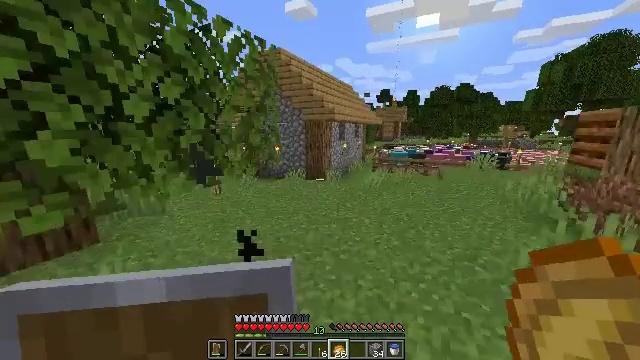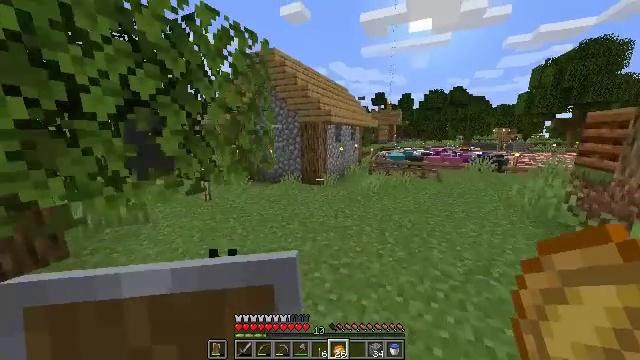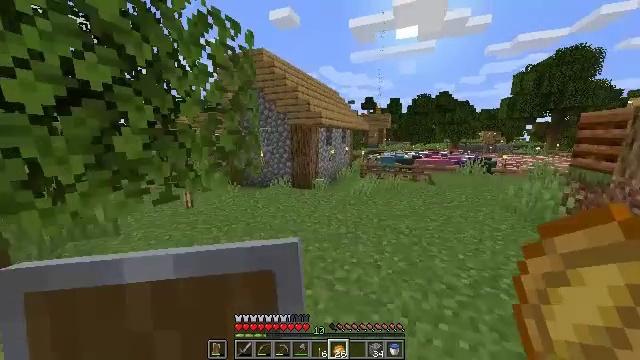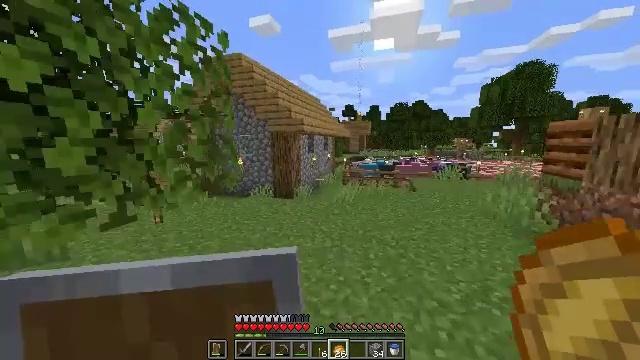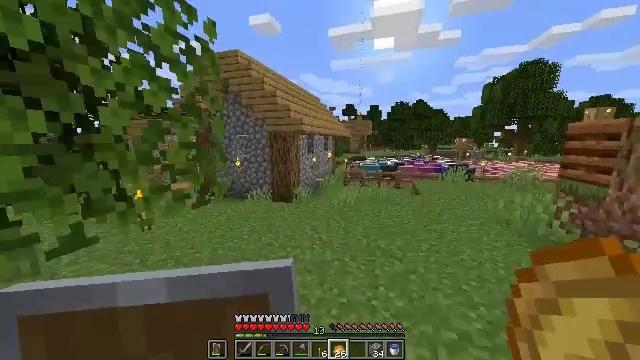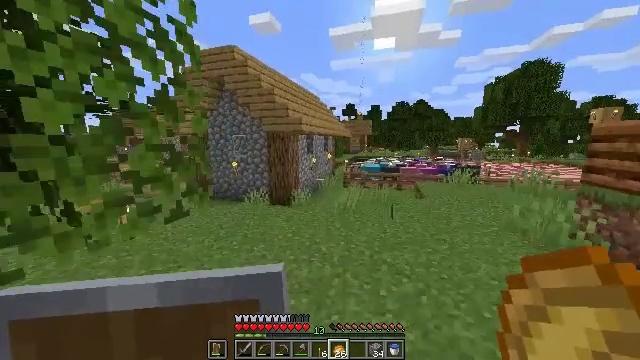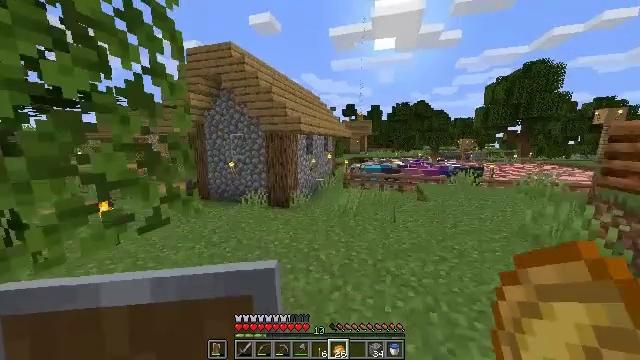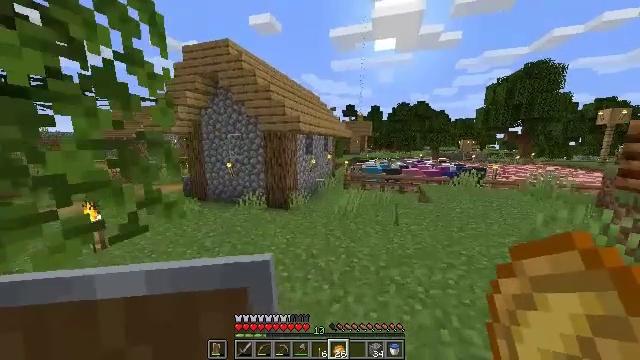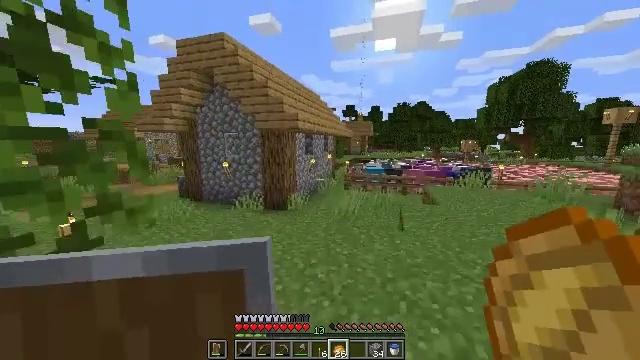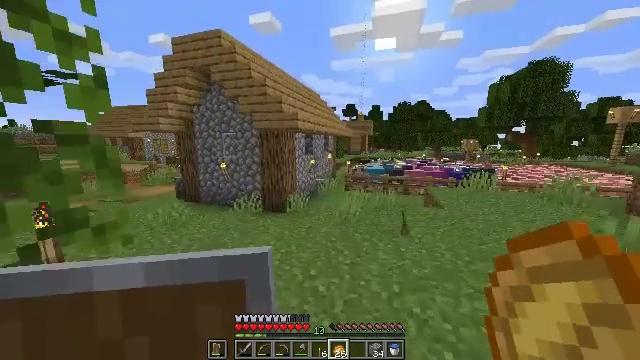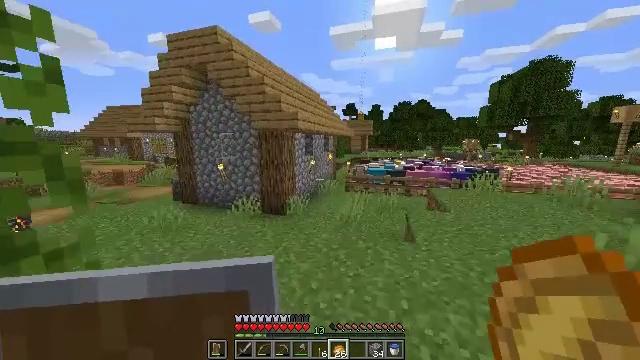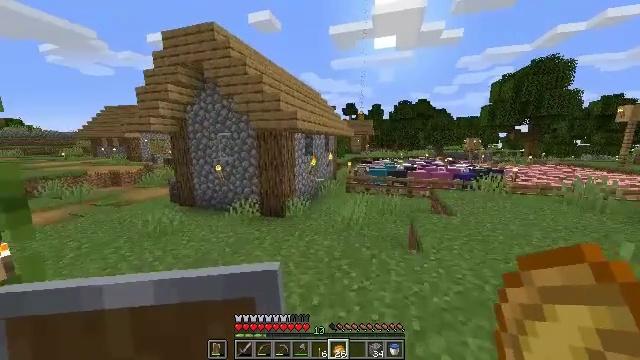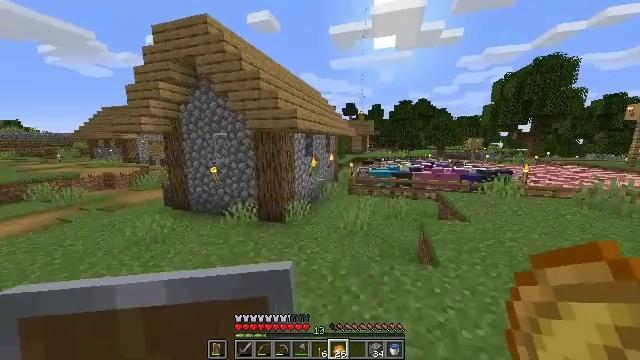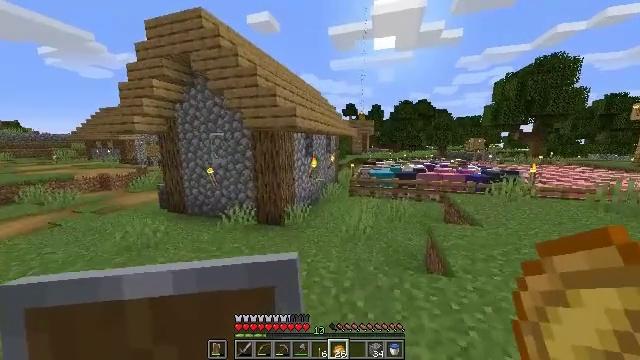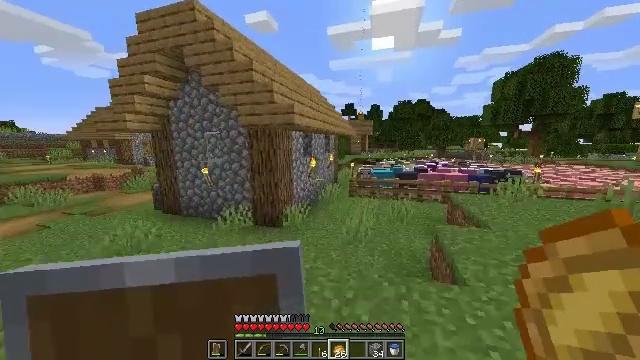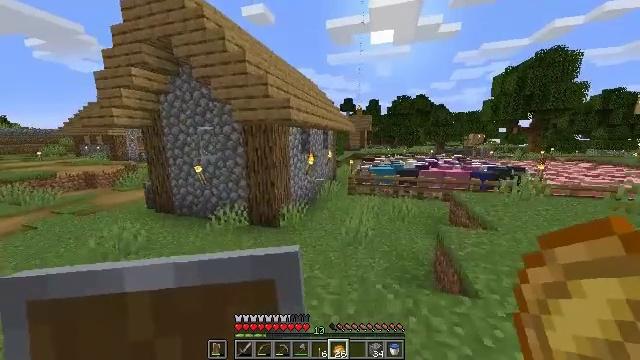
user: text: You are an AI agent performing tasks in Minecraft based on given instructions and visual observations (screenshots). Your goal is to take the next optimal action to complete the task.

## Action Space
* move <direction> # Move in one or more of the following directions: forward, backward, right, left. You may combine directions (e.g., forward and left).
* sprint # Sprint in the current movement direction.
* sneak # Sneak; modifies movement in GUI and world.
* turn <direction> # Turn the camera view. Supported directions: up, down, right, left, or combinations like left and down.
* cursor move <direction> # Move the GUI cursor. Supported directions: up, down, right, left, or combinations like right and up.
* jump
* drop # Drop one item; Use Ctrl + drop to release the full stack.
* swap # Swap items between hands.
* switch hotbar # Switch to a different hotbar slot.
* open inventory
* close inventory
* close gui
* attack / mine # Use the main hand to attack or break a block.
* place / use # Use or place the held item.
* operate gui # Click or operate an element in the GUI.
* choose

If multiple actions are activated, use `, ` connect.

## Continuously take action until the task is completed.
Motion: motion action
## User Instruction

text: Attack the anvil to pick it up.
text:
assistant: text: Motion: move forward, sprint, turn right
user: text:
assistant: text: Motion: move forward, sprint, turn right
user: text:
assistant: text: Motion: move forward, turn right and up
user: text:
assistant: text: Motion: move forward
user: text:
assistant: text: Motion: move forward
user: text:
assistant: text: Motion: move forward
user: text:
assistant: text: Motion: move forward
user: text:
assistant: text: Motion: move forward
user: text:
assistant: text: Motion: move forward
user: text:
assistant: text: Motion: move forward
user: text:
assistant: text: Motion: move forward
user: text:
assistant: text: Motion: move forward
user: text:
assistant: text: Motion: move forward
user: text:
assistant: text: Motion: move forward
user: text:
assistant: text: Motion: move forward
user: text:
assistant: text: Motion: move forward
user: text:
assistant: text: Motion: move forward
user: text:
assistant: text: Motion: move forward
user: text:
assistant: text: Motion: move forward, jump
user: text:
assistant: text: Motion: move forward, jump
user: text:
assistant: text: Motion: move forward, jump
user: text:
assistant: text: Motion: move forward
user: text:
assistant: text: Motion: move forward
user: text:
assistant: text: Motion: move forward
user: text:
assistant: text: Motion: move forward
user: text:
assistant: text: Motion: move forward
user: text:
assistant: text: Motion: move forward
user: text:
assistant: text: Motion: move forward
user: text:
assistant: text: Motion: move forward
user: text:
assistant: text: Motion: move forward